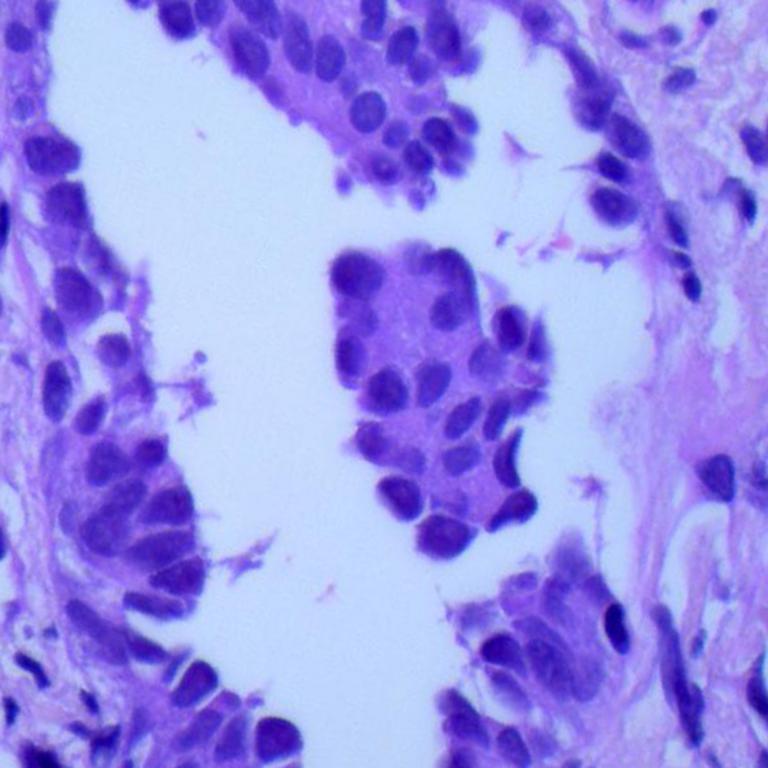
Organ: lung
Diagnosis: adenocarcinomas